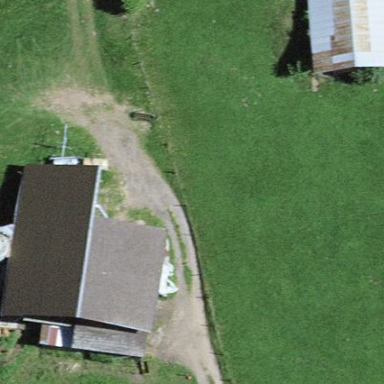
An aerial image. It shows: Barn.